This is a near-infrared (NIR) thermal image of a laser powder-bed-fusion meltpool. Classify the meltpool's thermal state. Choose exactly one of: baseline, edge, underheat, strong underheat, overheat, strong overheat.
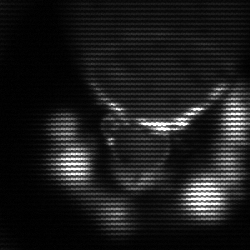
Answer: baseline